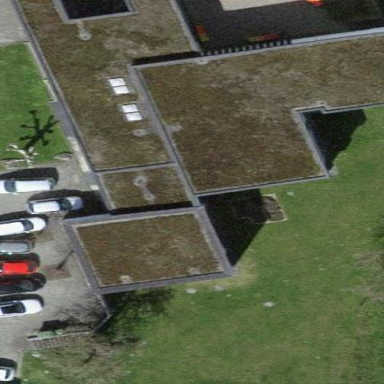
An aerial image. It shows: School building.